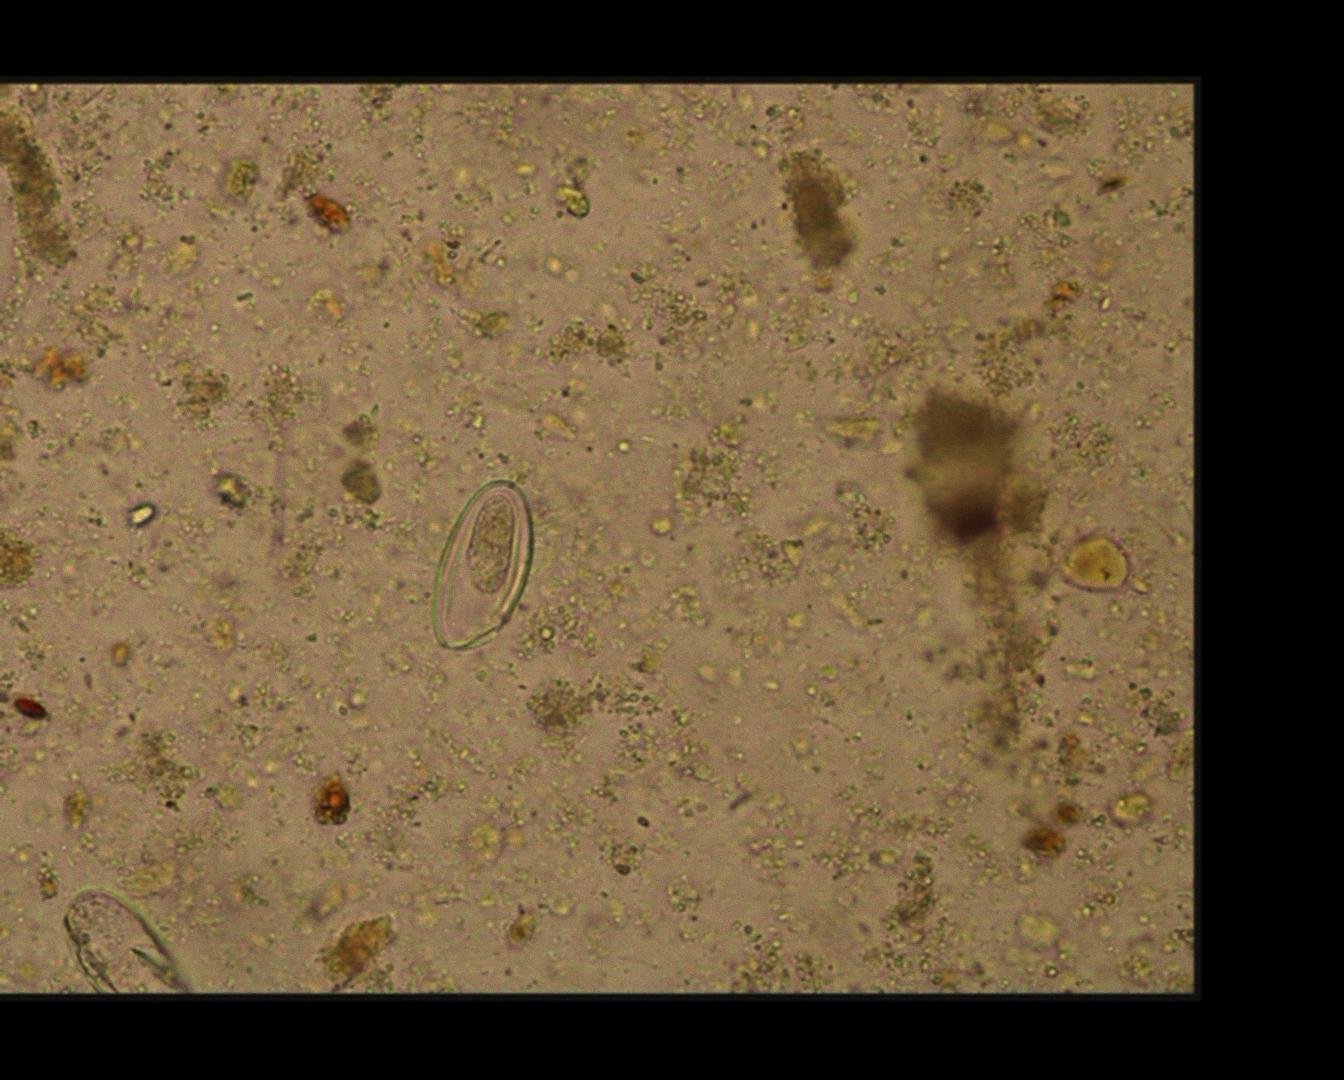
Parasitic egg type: Enterobius vermicularis